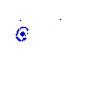
Particle: pion